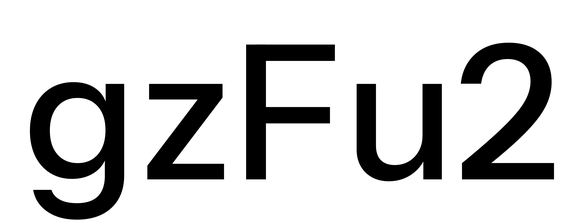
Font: InstrumentSans_Medium